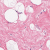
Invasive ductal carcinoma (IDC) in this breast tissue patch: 0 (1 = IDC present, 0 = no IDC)